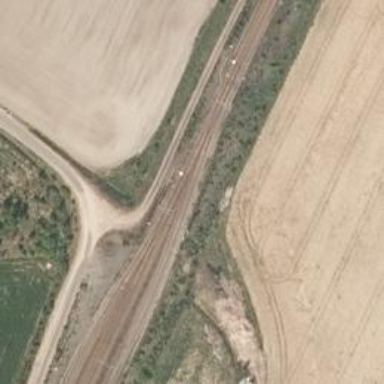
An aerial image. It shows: Track with grade5 tracktype.